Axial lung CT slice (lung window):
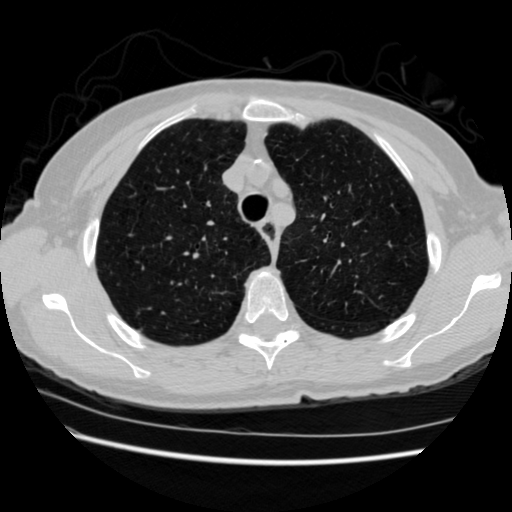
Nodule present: no